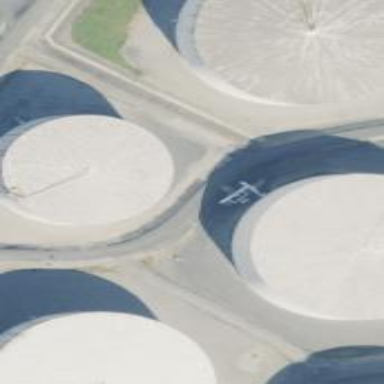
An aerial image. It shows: Storage tank which is man-made and housed in building.